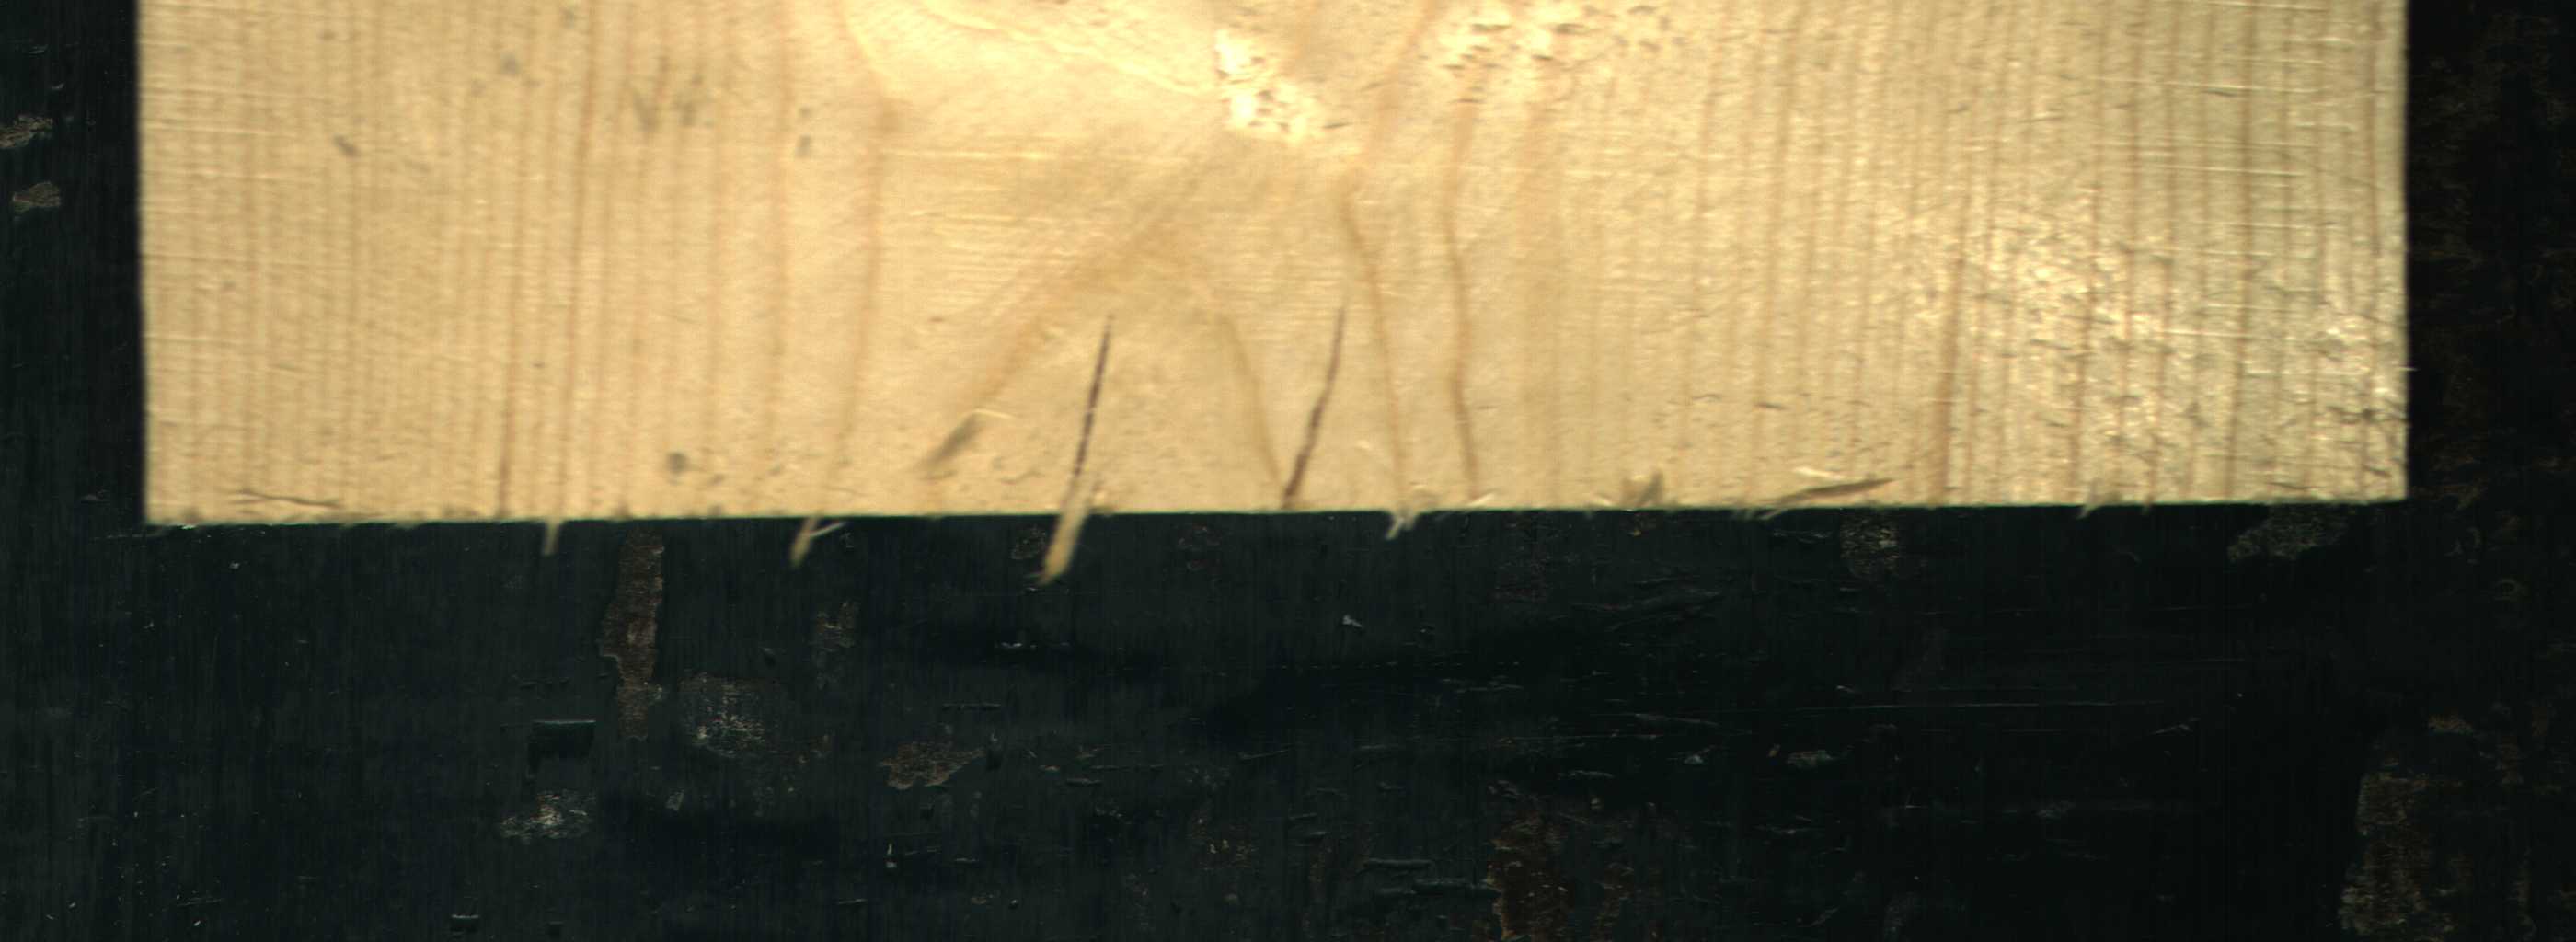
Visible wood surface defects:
resin
resin